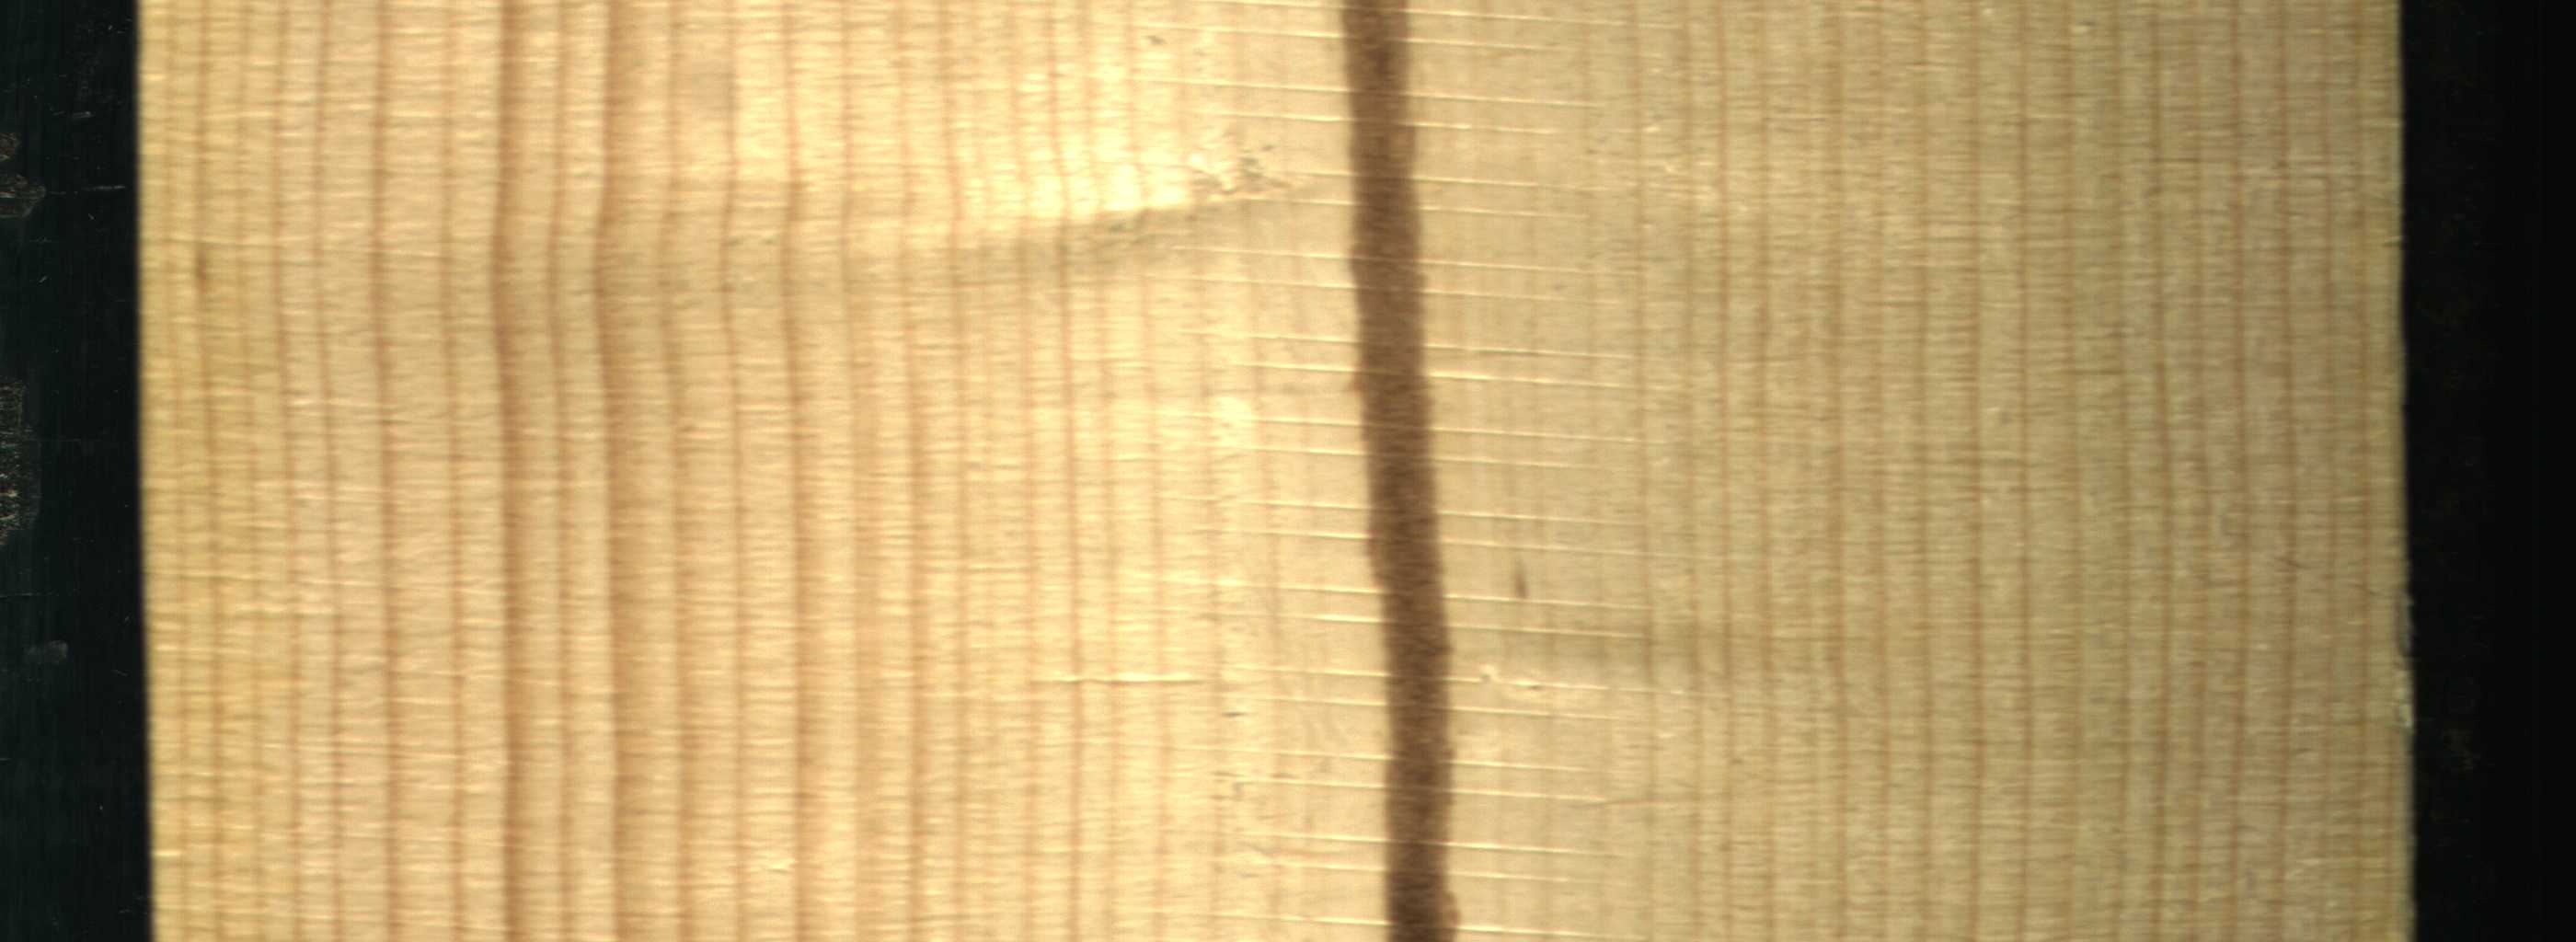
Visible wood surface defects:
Marrow